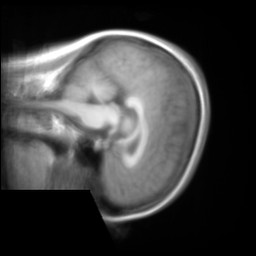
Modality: T1w
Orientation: sagittal